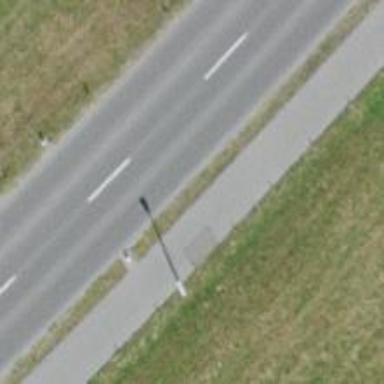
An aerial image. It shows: Cycleway.